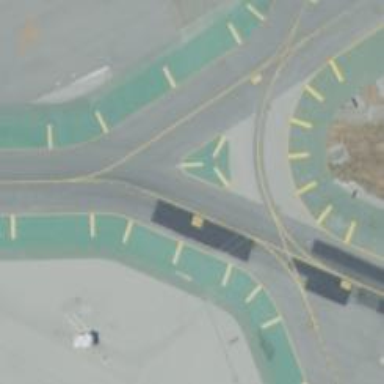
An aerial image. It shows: Taxiway at the airport with asphalt surface.